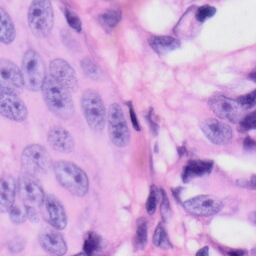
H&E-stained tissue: Skin